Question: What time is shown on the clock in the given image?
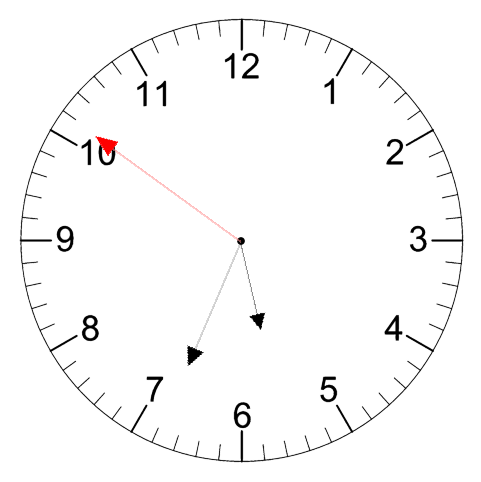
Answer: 05:33:51